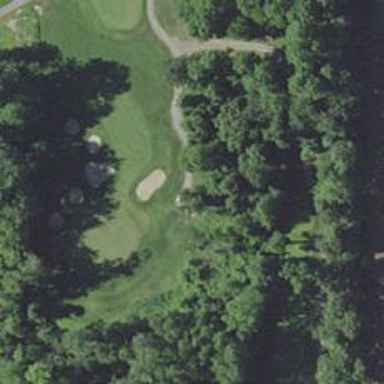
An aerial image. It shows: Path for both road and golf.